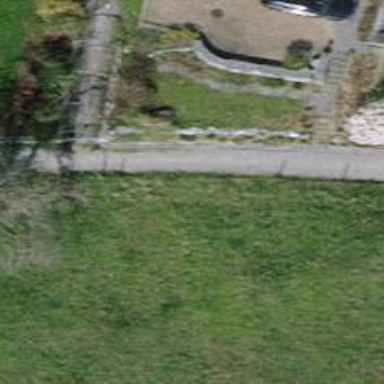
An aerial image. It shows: Footway with surface of pebblestone.